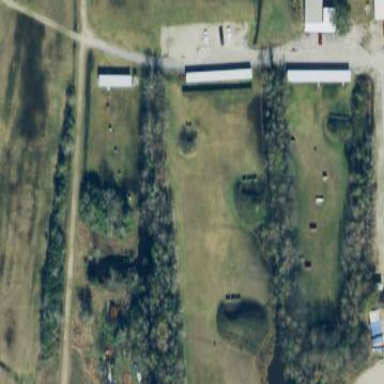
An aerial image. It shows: Shooting range on leisure land pitch.